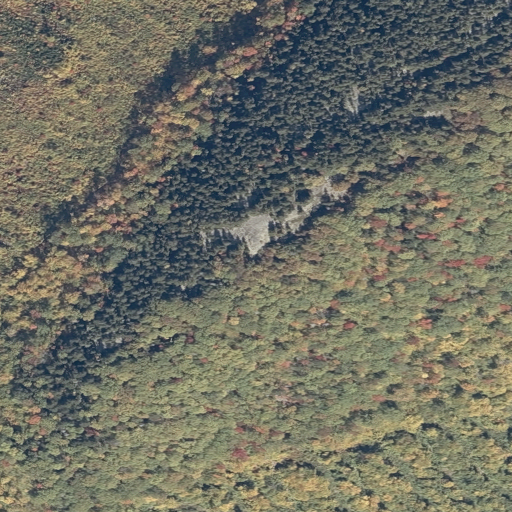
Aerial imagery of mountain in Maine named Foss Mountain containing deciduous forest, mixed forest, shrub, and evergreen forest